Interaction volume radius: 10 \u00c5
Interaction volume height: 30 \u00c5
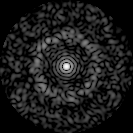
Disorder parameter: 0.8292